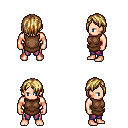
a pixel art fantasy rpg character, male body template, human, light skin, brown tunic, magenta pants, blonde bangs hairstyle, four views (front, back, left, right), 2x2 character sprite sheet, small pixel art, hard edges, no anti-aliasing